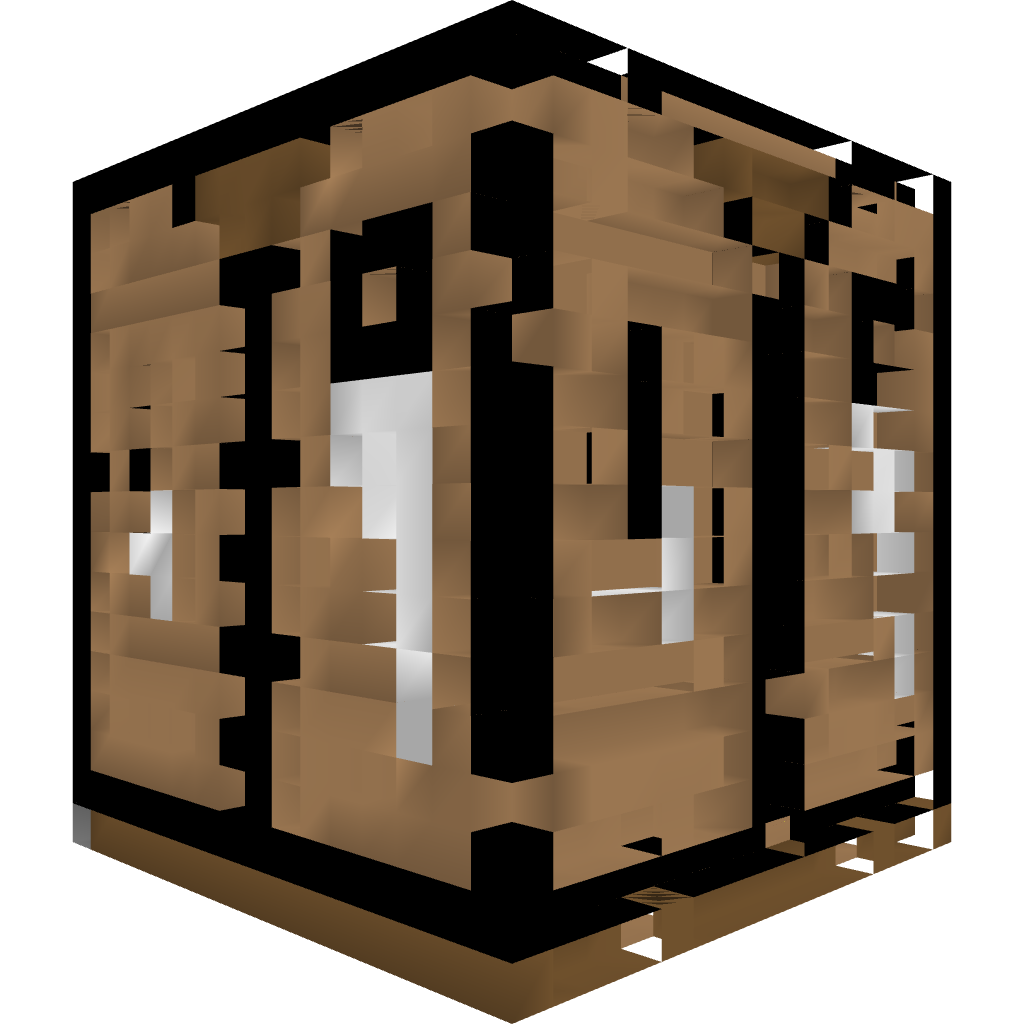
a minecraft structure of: WorkBench bad low quality